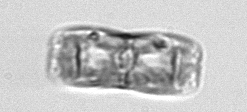
Label: pennate_morphotype1